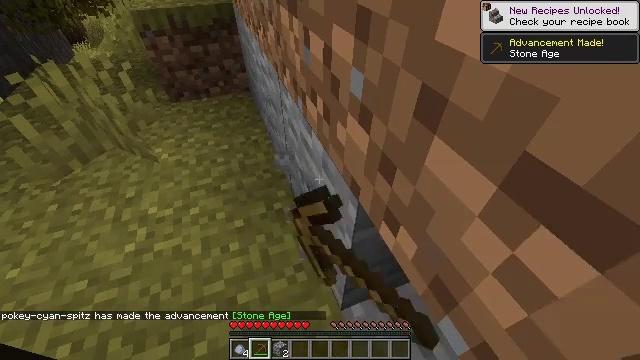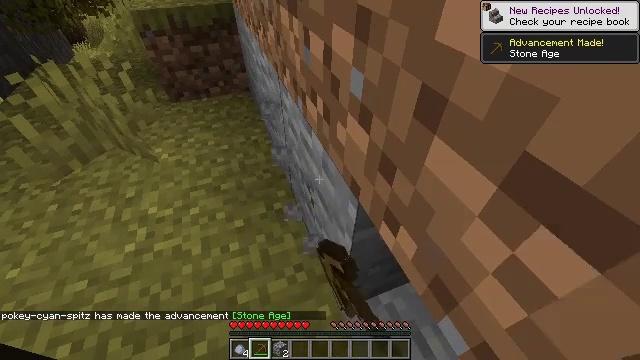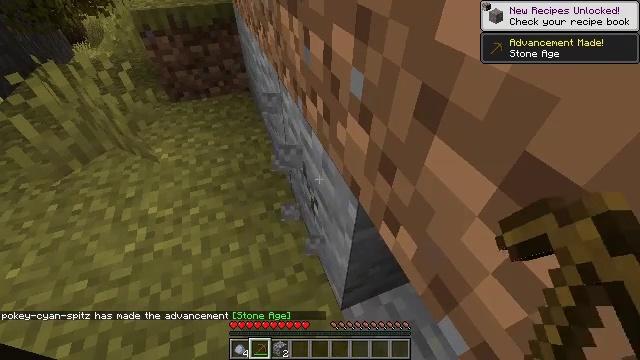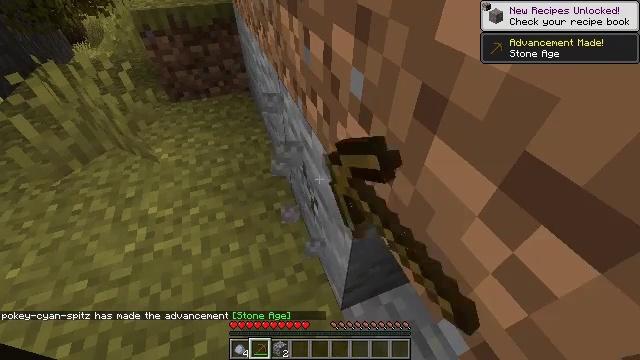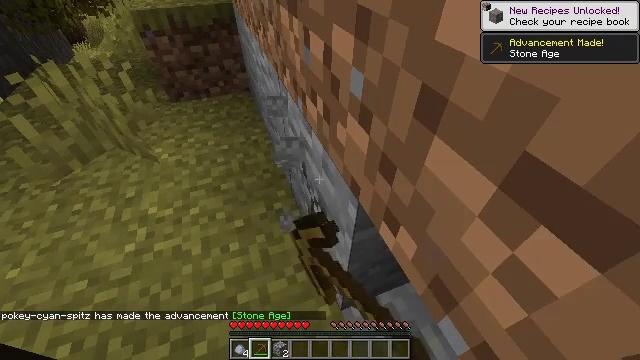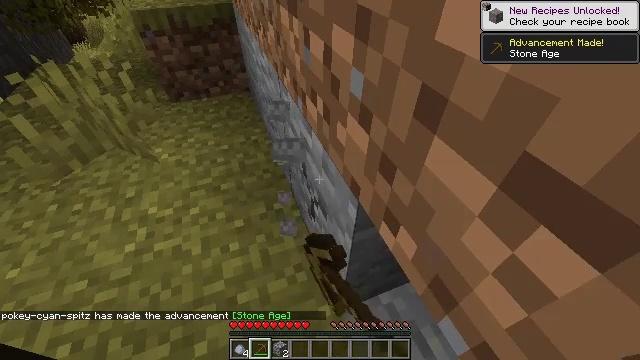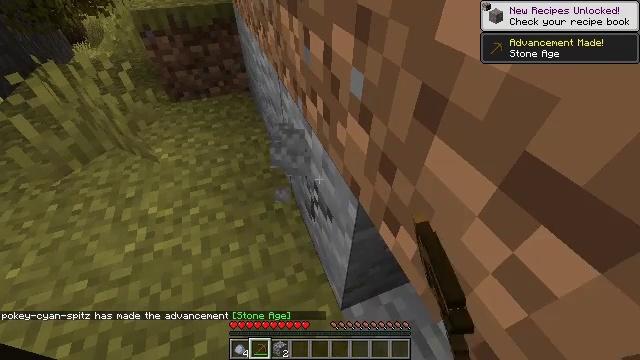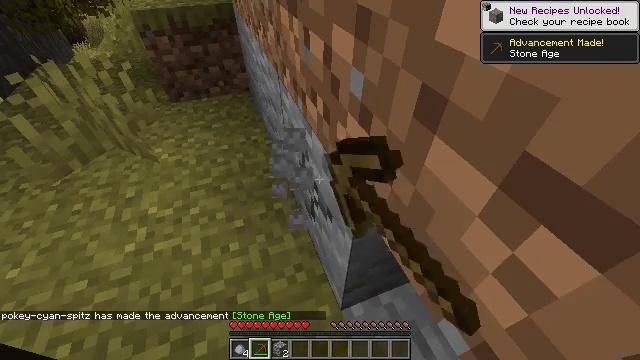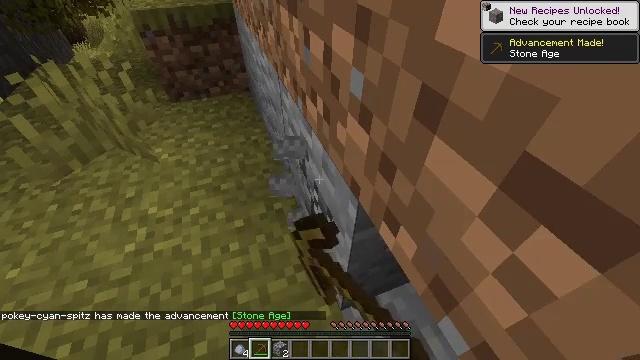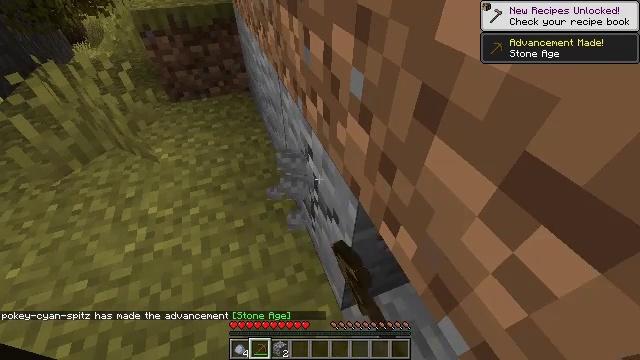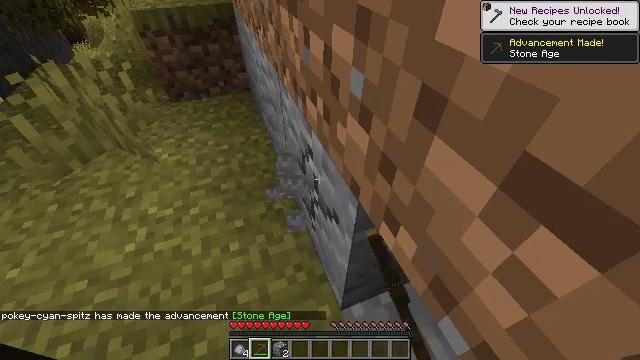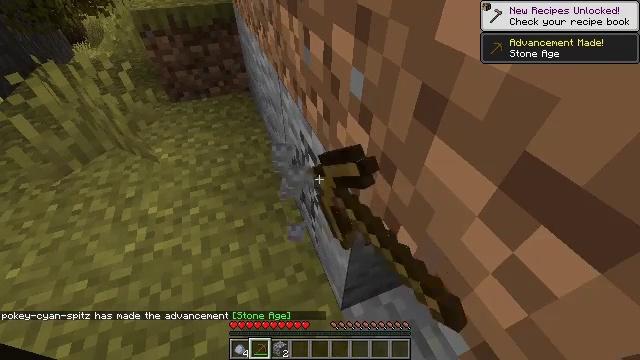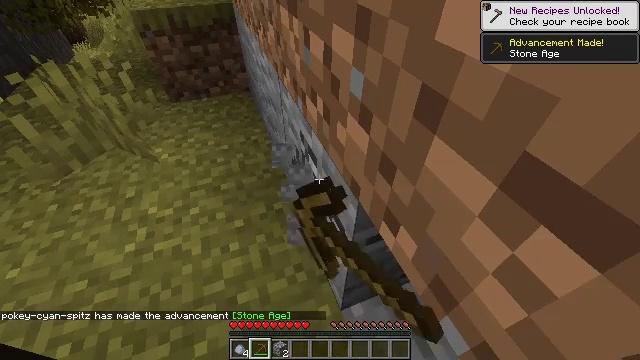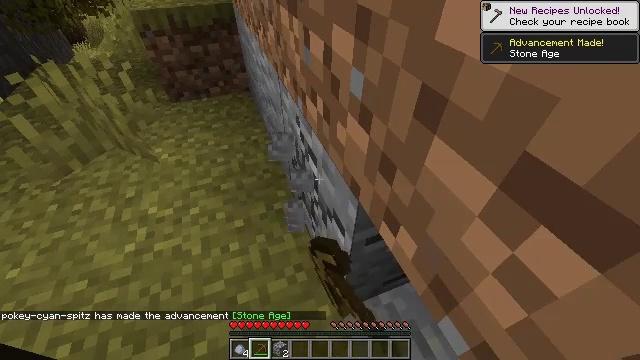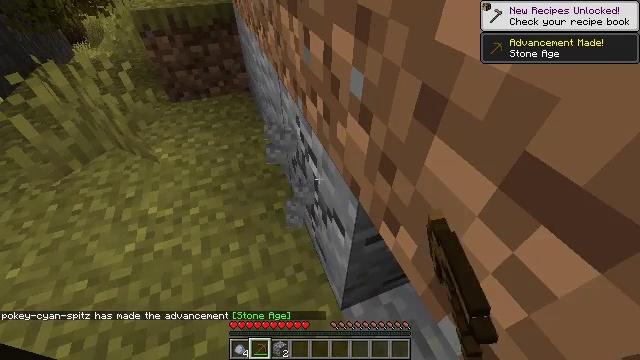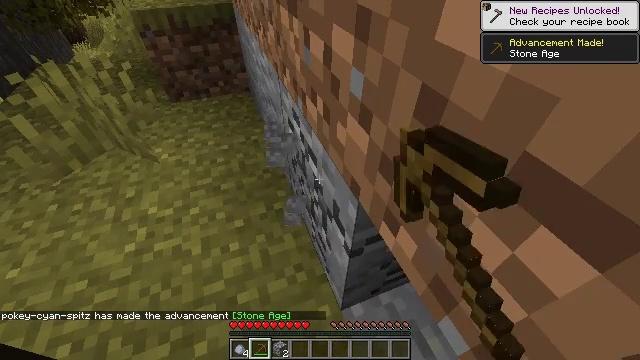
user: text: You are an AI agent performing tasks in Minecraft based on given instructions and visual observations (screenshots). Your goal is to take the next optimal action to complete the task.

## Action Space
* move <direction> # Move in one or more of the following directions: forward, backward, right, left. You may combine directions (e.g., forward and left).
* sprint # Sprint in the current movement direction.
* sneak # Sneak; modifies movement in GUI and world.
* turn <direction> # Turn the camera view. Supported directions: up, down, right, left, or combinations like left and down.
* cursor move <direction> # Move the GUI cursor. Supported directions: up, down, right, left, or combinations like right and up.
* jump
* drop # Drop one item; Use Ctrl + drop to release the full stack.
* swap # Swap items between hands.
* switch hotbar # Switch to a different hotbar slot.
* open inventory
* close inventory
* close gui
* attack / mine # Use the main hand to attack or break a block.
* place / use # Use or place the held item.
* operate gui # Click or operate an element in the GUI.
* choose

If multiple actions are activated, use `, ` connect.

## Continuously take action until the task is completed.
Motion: motion action
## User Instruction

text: Gather andesite blocks.
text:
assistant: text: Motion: attack / mine
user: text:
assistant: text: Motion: attack / mine
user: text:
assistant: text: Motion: attack / mine
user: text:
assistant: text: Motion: attack / mine
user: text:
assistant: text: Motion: attack / mine
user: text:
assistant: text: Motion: attack / mine
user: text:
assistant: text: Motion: attack / mine
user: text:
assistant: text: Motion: attack / mine
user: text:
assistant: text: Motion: attack / mine
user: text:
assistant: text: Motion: attack / mine
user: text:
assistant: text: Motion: attack / mine
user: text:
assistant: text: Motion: attack / mine
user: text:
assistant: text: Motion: attack / mine
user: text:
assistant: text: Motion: attack / mine
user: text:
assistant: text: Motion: attack / mine
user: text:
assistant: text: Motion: attack / mine
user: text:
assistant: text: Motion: attack / mine
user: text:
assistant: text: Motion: attack / mine
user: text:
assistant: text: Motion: attack / mine
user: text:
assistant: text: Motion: attack / mine
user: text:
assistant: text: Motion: attack / mine
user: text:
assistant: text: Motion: attack / mine
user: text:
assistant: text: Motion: attack / mine
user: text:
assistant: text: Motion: attack / mine
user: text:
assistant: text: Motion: attack / mine
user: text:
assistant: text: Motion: attack / mine
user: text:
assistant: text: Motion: attack / mine
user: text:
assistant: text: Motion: no_op
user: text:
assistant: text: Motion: no_op
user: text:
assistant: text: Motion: move forward